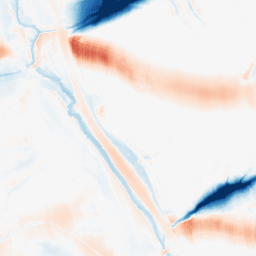
Category: morphological
Decomposition family: morphological_ellipse
Decomposition parameters: operation: average
width: 50
height: 20
Upsampling method: fft_zeropad
Upsampling parameters: scale: 4
Upsampling scale: 4